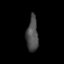
Tissue: prostate
Cell type: T cells
Senescence score: 0.3609
Nuclear area (px): 399
Mean DAPI intensity: 75.945